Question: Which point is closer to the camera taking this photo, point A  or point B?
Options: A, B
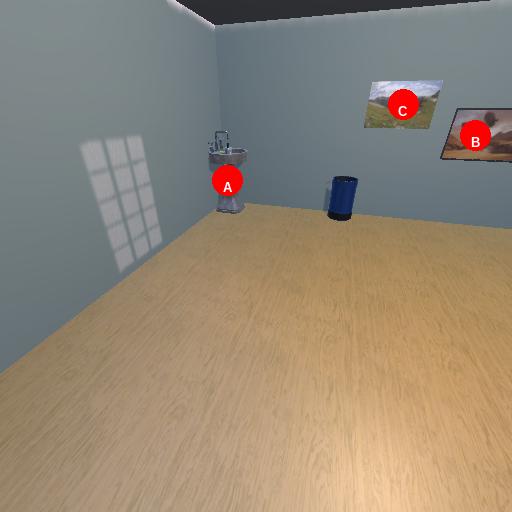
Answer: A